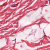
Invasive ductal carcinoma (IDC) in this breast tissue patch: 0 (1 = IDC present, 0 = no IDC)